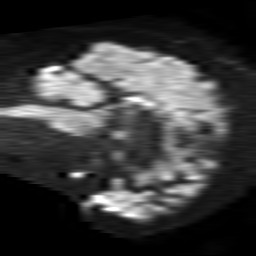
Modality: TRACE
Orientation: sagittal
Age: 70
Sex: male
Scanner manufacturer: philips
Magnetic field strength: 1.5 T
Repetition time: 4.6 s
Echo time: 0.08631 s